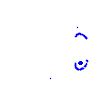
Particle: proton